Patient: sex M, age 61
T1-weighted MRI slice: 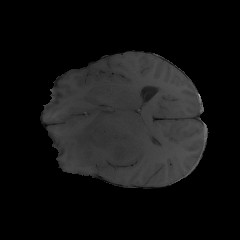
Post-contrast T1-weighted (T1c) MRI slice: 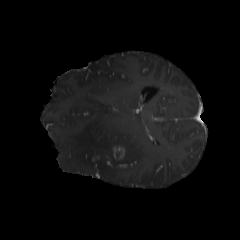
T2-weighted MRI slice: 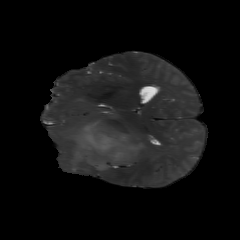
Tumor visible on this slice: yes
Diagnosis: Glioblastoma, IDH-wildtype
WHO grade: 4